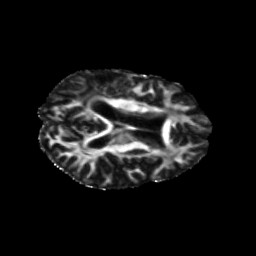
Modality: FA
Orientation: axial
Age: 58
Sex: female
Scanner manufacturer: siemens
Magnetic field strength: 3 T
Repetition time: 5.25 s
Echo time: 0.08 s